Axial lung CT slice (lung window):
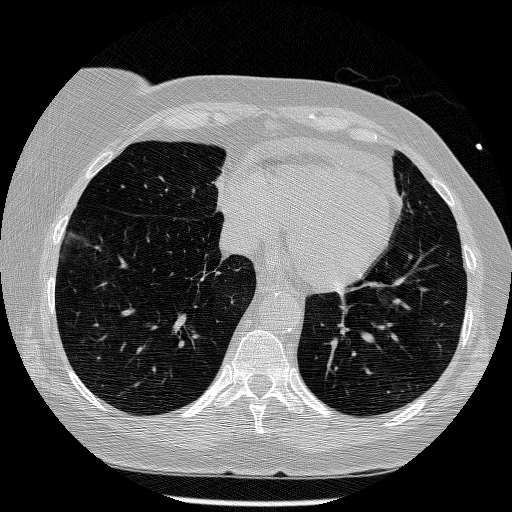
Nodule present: no